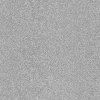
Atmospheric dust classification: dusty